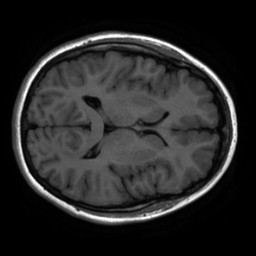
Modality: inplaneT1
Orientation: axial
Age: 21
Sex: female
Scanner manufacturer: ge
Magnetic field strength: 3 T
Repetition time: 2.499 s
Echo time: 0.02513 s